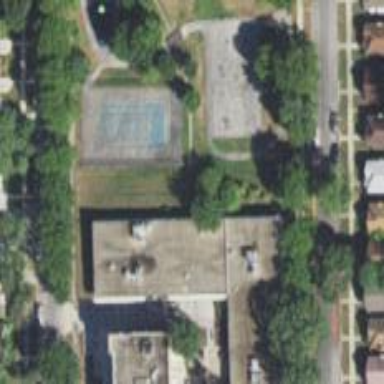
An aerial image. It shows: School building.